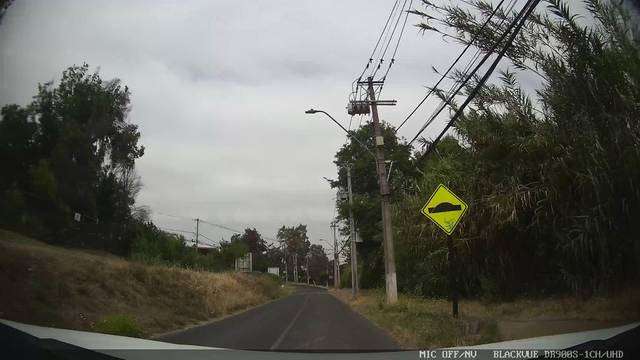
Region: Chile
Coordinates: -33.453, -70.521